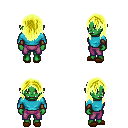
a pixel art fantasy rpg character, female body template, orc, green skin, teal long-sleeve shirt, magenta pants, gold long hairstyle, leather bracers, brown slippers, four views (front, back, left, right), 2x2 character sprite sheet, small pixel art, hard edges, no anti-aliasing